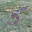
Label: 5